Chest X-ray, AP view. Patient: 49 years old, sex F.
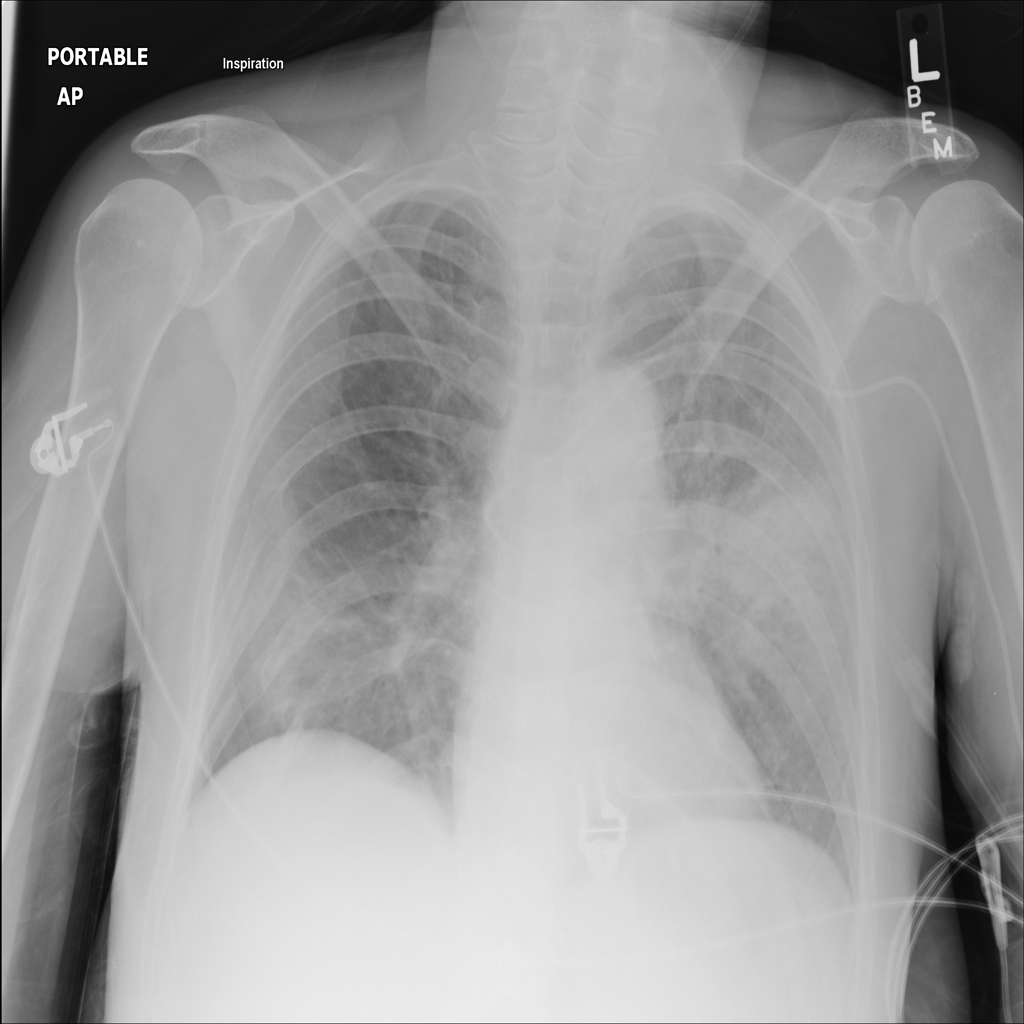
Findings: Infiltration